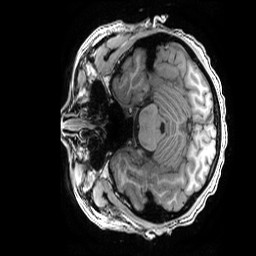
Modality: T1w
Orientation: axial